Field crop: maize
Growth stage: 2
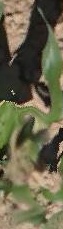
Species: maize